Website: home-depot
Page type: billing-address
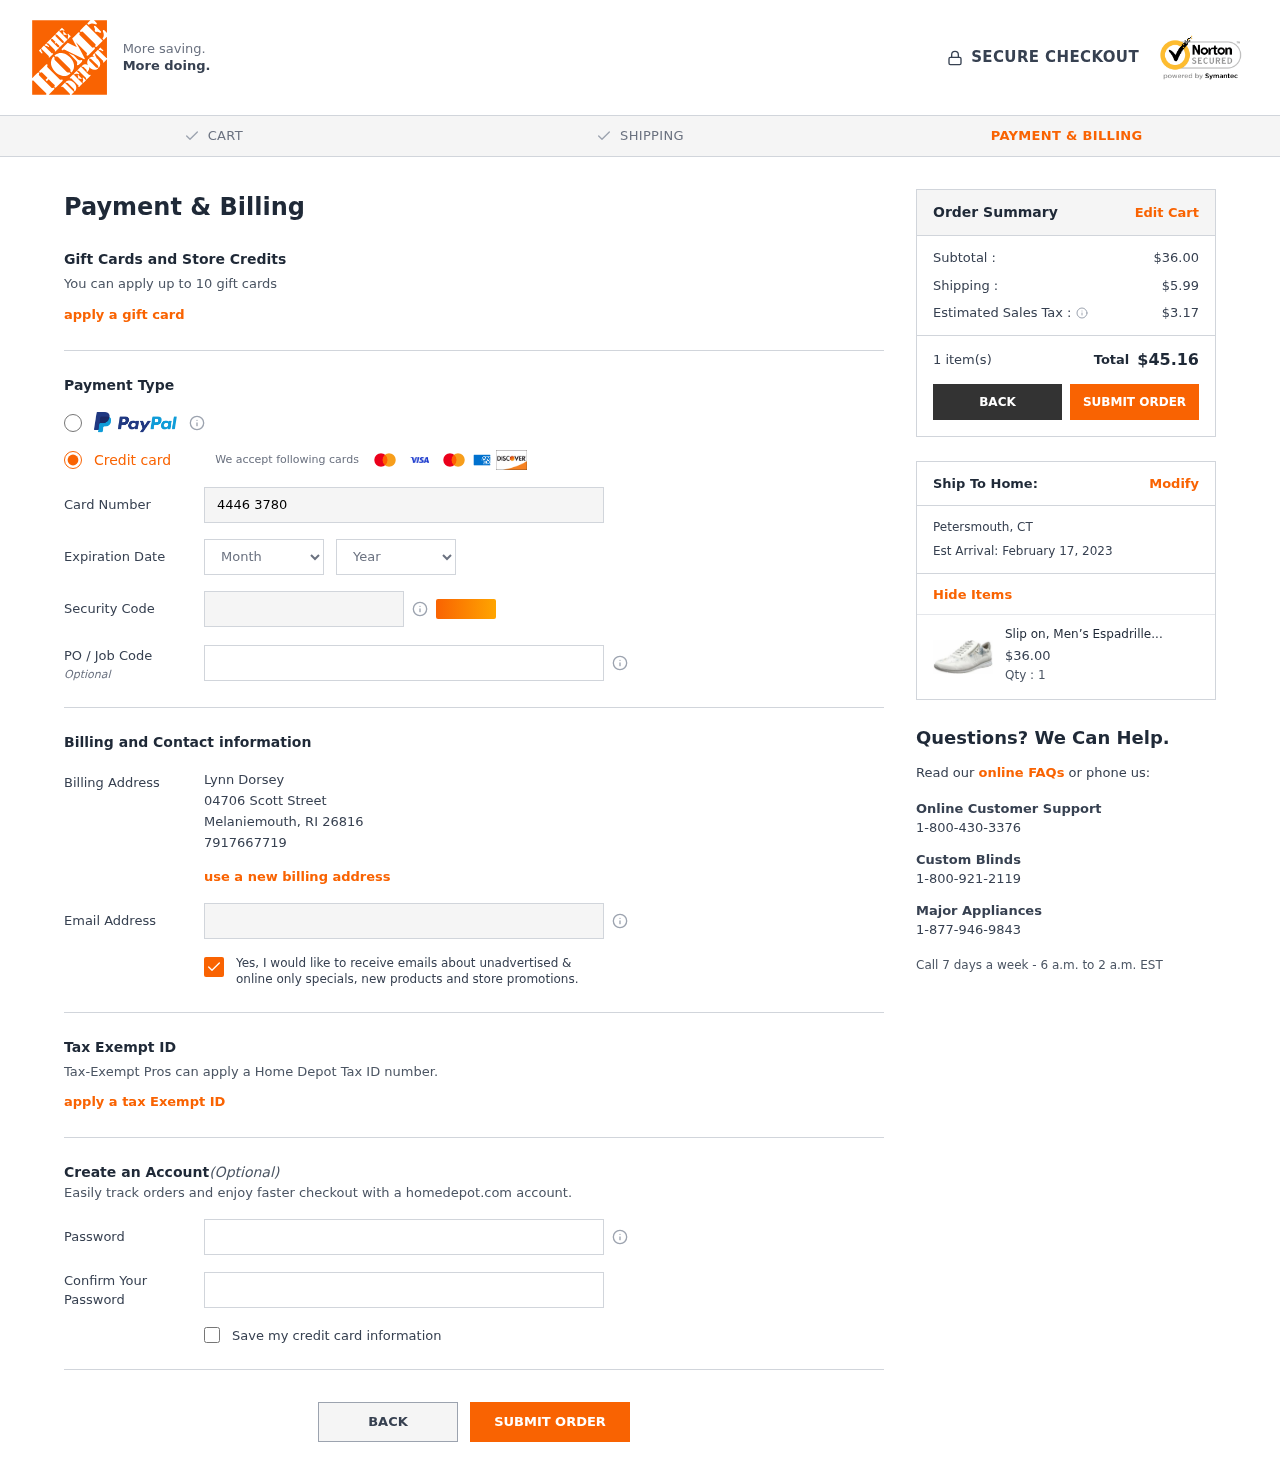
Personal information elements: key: PII_CARD_CVV
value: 422
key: PII_CARD_EXPIRY_MONTH
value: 07
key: PII_CARD_EXPIRY_YEAR
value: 29
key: PII_CARD_NUMBER
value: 4446 3780 7206 2940
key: PII_CITY
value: Melaniemouth
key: PII_CITY2
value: Petersmouth
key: PII_EMAIL
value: lynn_dorsey@yahoo.com
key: PII_FULLNAME
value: Lynn Dorsey
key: PII_PHONE
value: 7917667719
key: PII_POSTCODE
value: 26816
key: PII_STATE_ABBR
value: RI
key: PII_STATE_ABBR2
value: CT
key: PII_STREET
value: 04706 Scott Street
Product elements: key: PRODUCT1_NAME
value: Slip on, Men’s Espadrilles
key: PRODUCT1_PRICE
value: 36
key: PRODUCT1_QUANTITY
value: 1
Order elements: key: ORDER_SUBTOTAL
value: $36.00
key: ORDER_SHIPPING_COST
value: $5.99
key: ORDER_TAX
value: $3.17
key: ORDER_NUM_ITEMS
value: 1 item(s)
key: ORDER_TOTAL
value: $45.16
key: ORDER_DELIVERY_DATE
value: Est Arrival: February 17, 2023